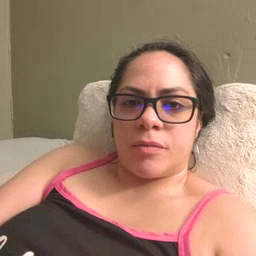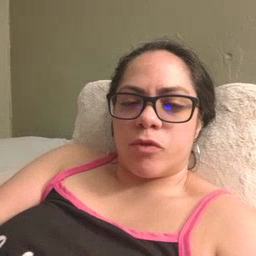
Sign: that